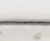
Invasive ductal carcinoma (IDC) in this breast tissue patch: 0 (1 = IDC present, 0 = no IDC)